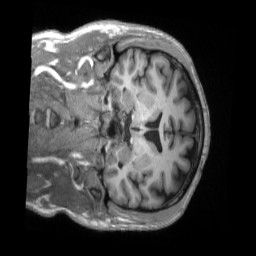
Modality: T1w
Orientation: coronal
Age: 58
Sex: male
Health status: ill
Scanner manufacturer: siemens
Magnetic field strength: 3 T
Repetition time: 2.2 s
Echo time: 0.00157 s